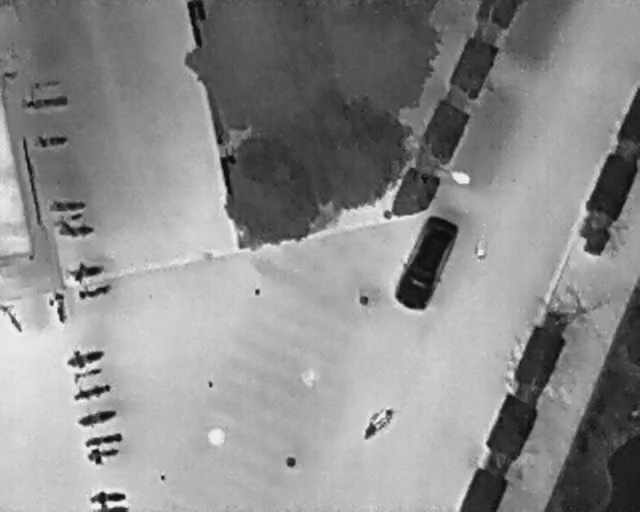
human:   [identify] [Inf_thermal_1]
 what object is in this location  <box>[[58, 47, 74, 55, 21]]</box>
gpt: <ref>1 large car at the center</ref>

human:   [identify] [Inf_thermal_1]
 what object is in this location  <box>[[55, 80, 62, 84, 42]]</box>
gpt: <ref>1 large bicycle at the bottom</ref>